На рисунке показан предмет $AB$ и его изображение $A^{\prime}B^{\prime}$ в тонкой линзе.  С помощью построений найдите:
а) оптический центр линзы; б) плоскость линзы; б) плоскость линзы; б) плоскость линзы; в) главные фокусы линзы. б) плоскость линзы; в) главные фокусы линзы. б) плоскость линзы; в) главные фокусы линзы.
Укажите, является эта линза собирающей или рассеивающей.
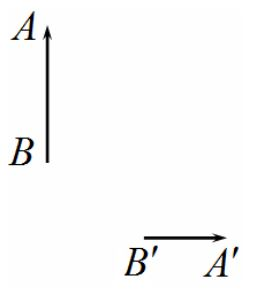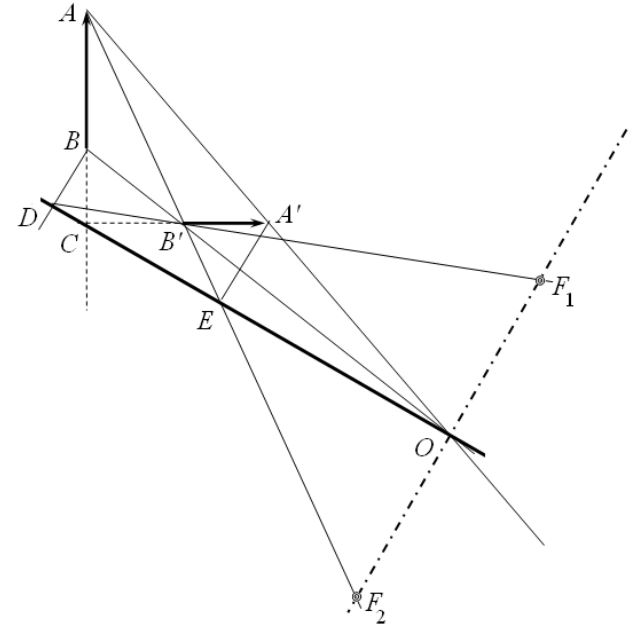
а) оптический центр линзы;  б) плоскость линзы;  в) главные фокусы линзы.
Решение: Все лучи, выходящие из точки $A$, после преломления в линзе проходят через точку $A^{\prime}$, все лучи, выходящие из точки $B$, после преломления в линзе проходят через точку $B^{\prime}$. Лучи, попадающие в оптический центр линзы, не изменяют своего направления. Поэтому точка пересечения прямых, проходящих через точки $A$ $A^{\prime}$ и $B$ $B^{\prime}$ есть оптический центр линзы $O$. Если луч проходит через обе точки $A$ и $B$, то после преломления в линзе он проходит через точки $A^{\prime}$ и $B^{\prime}$. Следовательно, точка $C$ пересечения прямых $AB$ и $A^{\prime}B^{\prime}$ лежит в плоскости линзы. Таким образом, плоскость линзы проходит через точки $O$ и $C$. Перпендикуляр к плоскости линзы, проходящий через оптический центр является главной оптической осью линзы. Дальнейшие построения являются традиционными: через точку $B$ проводим луч $BD$, параллельный главной оптической оси, после преломления в линзе он (или его продолжение) проходит через точку $B^{\prime}$. Продолжая его до пересечения с главной оптической осью, находим один из главных фокусов $F_1$. Аналогично находим второй главный фокус $F_2$. Построение показывает, что линза — рассеивающая.

Укажите, является эта линза собирающей или рассеивающей.
Ответ: Построение показывает, что линза — рассеивающая.
Темы:
T, Жаутыковские